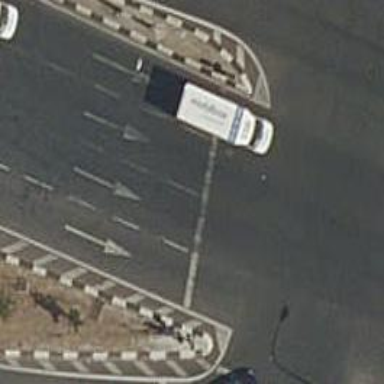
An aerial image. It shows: Road with traffic signals.